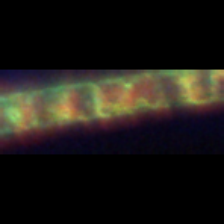
Taxon: Chaetoceros
Group: Diatoms